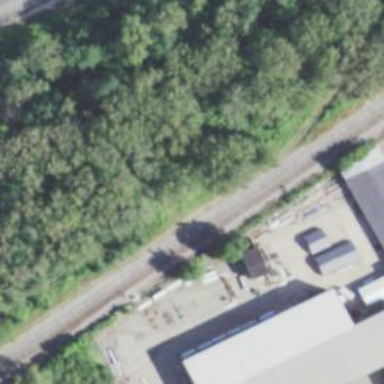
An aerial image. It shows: Railway siding with rails.